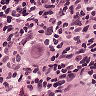
Metastatic tissue present: yes